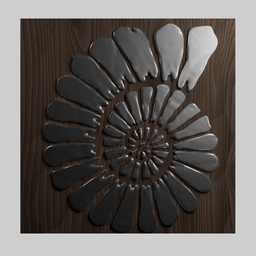
Label: decoration